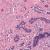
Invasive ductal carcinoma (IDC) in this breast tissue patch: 1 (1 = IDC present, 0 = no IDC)